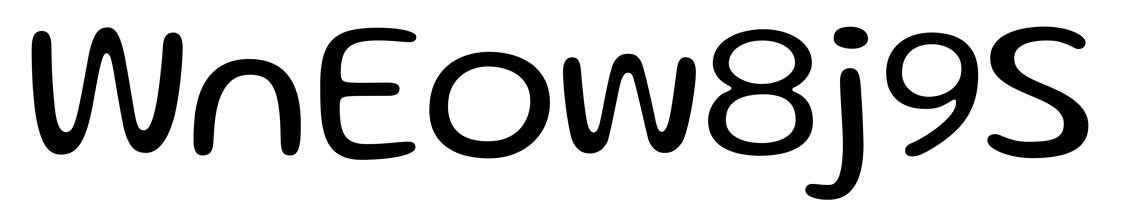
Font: Gluten_Light